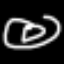
Label: donut